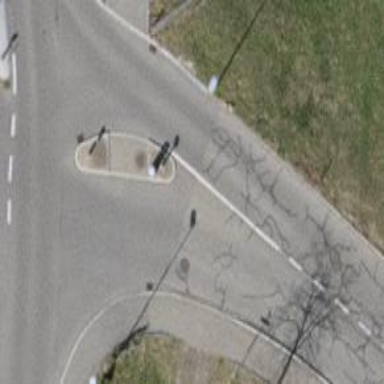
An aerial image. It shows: Unmarked crossing with pedestrian island.